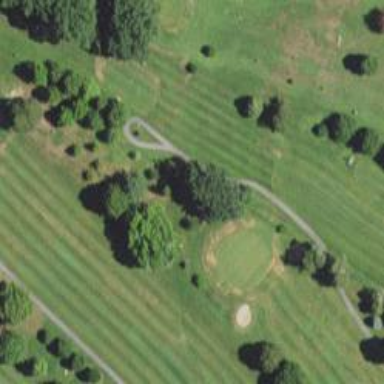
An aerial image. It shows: Golf Course Hole.